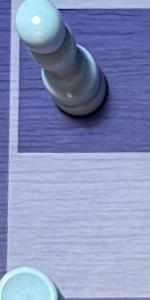
Label: Empty